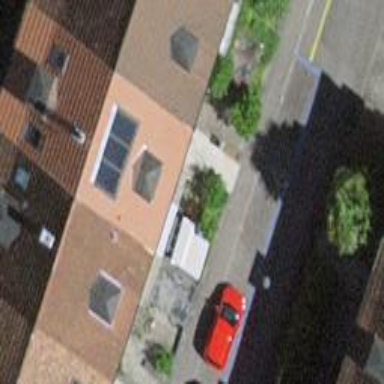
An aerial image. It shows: Terrace building.